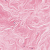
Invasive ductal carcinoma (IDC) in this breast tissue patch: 0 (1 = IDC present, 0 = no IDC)